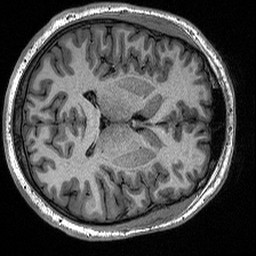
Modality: T1w
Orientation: axial
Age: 19
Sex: male
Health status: healthy
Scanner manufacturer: siemens
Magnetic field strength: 1.5 T
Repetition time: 2.73 s
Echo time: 0.00357 s